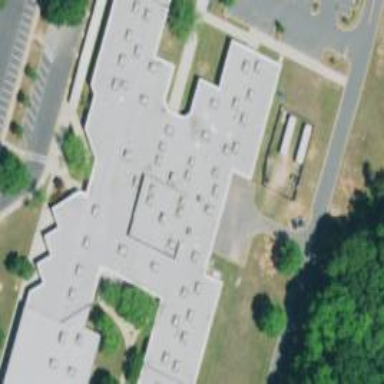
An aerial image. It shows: School.